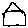
Label: house